Interaction volume radius: 10 \u00c5
Interaction volume height: 10 \u00c5
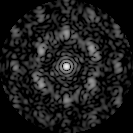
Disorder parameter: 0.5922